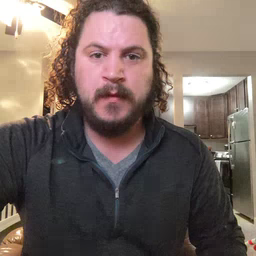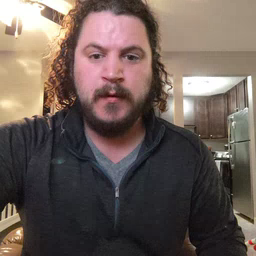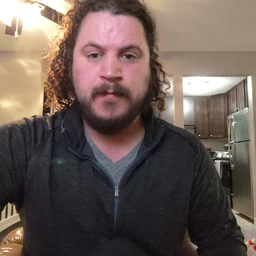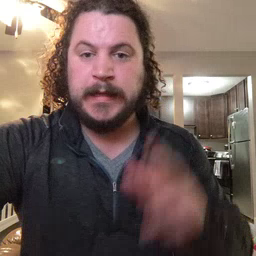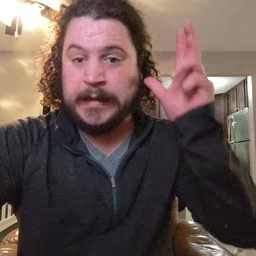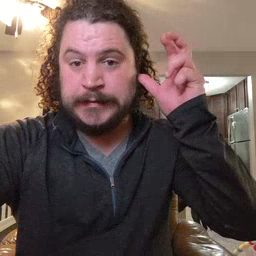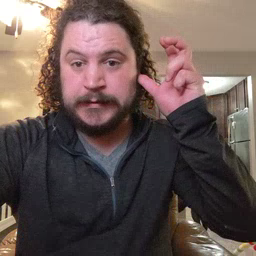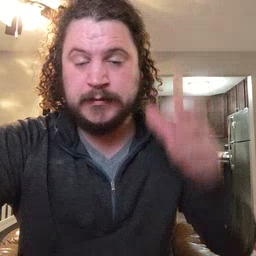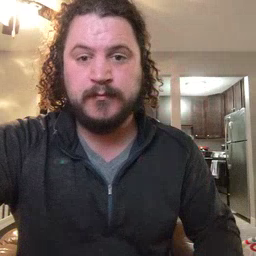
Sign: listen